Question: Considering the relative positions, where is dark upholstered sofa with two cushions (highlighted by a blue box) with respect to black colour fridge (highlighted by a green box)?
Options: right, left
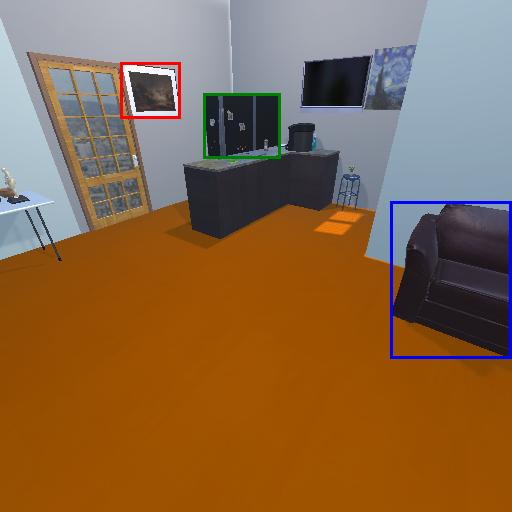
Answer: right